Question: I wants to add (custom bar) a search bar and 3 buttons on UISplitView bar, It is possible? please direct me in right way. any tutorial or link really appriciated.
Thanks

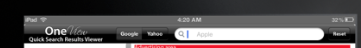
Answer: Drag a UIToolBar at the top of desired xib and First drag the BarButtonItem then drag the search bar into it..and finally another barbuttonItem to get your desired custom Bar